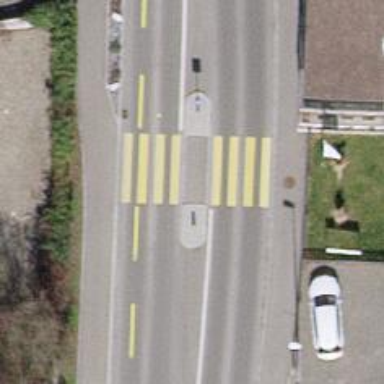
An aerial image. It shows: Marked road crossing with pedestrian island.